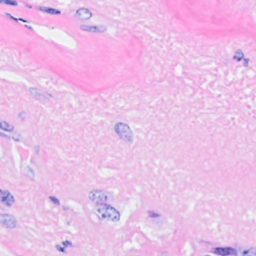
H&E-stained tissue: Breast